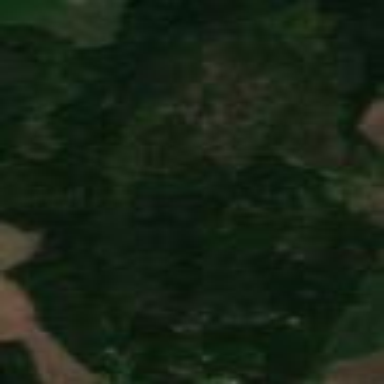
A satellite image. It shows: Woodland with needle-leaved trees.